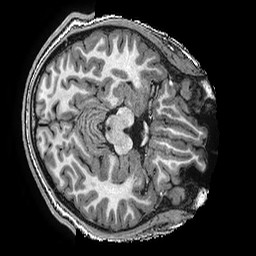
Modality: T1w
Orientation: axial
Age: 15
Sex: male
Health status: ill
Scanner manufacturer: ge
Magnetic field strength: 3 T
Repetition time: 0.0077 s
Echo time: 0.003436 s